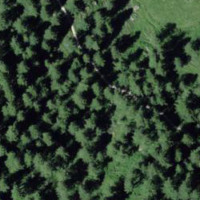
EUNIS habitat code: 31
Species observed at this site:
Hesperia comma
Lysandra coridon
Erebia tyndarus
Ajuga pyramidalis